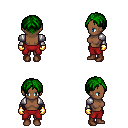
a pixel art fantasy rpg character, female body template, human, dark skin, steel arm armor, red pants, green parted hairstyle, gold gloves, brown shoes, four views (front, back, left, right), 2x2 character sprite sheet, small pixel art, hard edges, no anti-aliasing